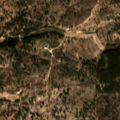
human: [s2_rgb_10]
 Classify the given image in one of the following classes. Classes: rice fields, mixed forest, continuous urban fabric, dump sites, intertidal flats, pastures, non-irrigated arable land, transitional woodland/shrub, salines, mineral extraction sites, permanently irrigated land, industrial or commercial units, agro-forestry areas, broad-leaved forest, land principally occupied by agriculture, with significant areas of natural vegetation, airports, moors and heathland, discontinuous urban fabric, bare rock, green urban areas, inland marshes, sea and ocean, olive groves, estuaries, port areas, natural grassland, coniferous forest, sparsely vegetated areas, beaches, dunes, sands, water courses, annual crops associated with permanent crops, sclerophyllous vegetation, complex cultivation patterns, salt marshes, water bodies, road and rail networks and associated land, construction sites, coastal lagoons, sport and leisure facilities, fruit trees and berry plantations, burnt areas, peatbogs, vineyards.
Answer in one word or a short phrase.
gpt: complex cultivation patterns, agro-forestry areas, mixed forest